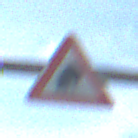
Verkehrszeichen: UnzureichendesLichtraumprofil
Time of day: MorningAfternoon
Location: Outdoor (Nature)
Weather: Clear
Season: Autumn
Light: Natural